九年级 · 组合几何学
(本小题 8.0 分)

如图, $\odot O$ 是 $\triangle A B C$ 的外接圆, 点 $I$ 是 $\triangle A B C$ 的内心, $A I$ 的延长线交 $\odot O$ 于点 $M$.

(1)如图1, 连接 $I B, I C$, 求证: $M$ 是 $\triangle B I C$ 的外心;

(2)如图2，若 $A I \perp O I$, 求证: $A B+A C=2 B C$.

图 1

图 2
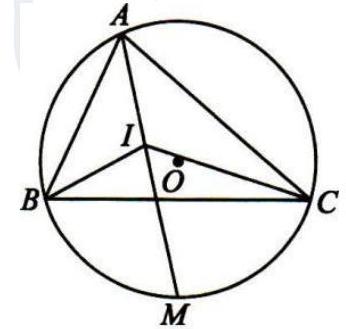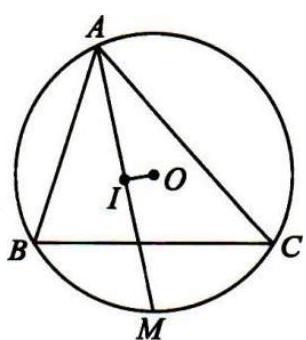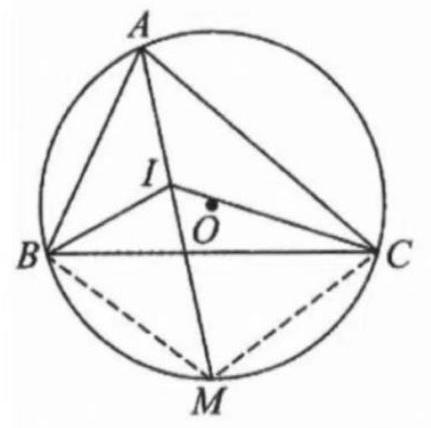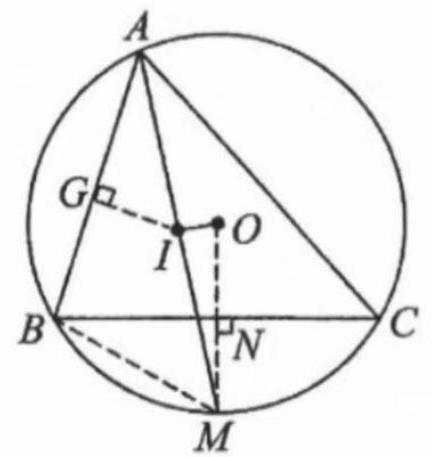
答案: (1)连接 $M B, M C$,

$\because$ 点 $I$ 是 $\triangle A B C$ 的内心,

$\therefore \angle A B I=\angle C B I, \angle B A M=\angle C A M=\angle C B M$,

$\therefore \angle M B I=\angle C B M+\angle C B I=\angle B A M+\angle A B I=\angle M I B$,

$\therefore M B=M I$, 同理可证 $M C=M I$,

$\therefore M B=M I=M C$,

$\therefore M$ 是 $\triangle B I C$ 的外心;

图 1

(2) $\because I$ 是内心

$\therefore \widehat{B M}=\widehat{C M}$, 连接 $O M$ 交 $B C$ 于点 $N$, 则 $O M \perp B C$,

$\therefore B N=N C=\frac{1}{2} B C$,

$\because A I \perp O I$,

$\therefore A I=I M=B M$, 过点 $I$ 作 $I G \perp A B$ 于点 $G$,

$\because \angle A G I=B N M-90^{\circ}, \angle B A M=\angle C A M=\angle C B M$,

$\therefore R t \triangle A I G \cong R t \triangle B M N$,

$\therefore A G=B N=\frac{1}{2} B C$,

又 $\because A G=\frac{1}{2}(A B+A C-B C)$,

$\therefore \frac{1}{2} B C=\frac{1}{2}(A B+A C-B C)$,

$\therefore A B+A C=2 B C$.

图 2